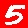
Digit: 5